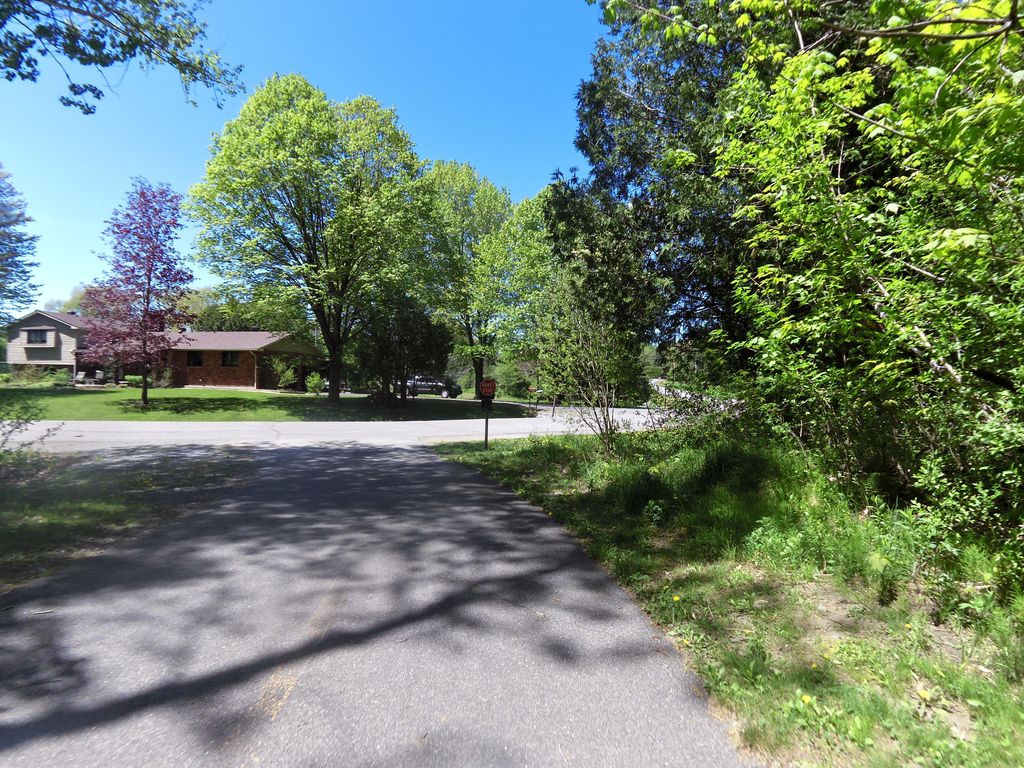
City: ottawa-gatineau